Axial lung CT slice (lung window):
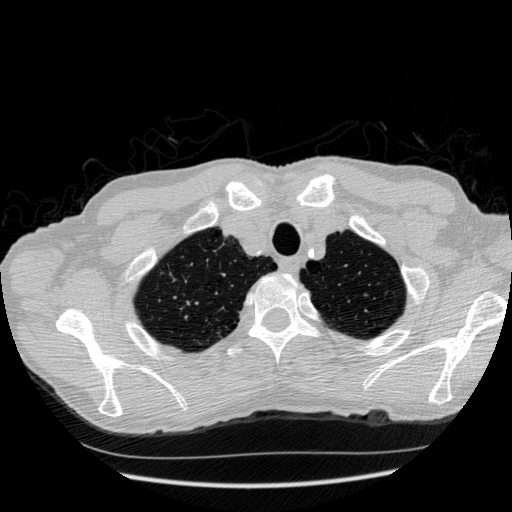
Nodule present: no